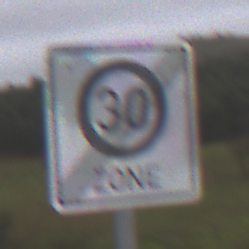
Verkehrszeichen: EndeZone30
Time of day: Midday
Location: Outdoor (Nature)
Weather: Overcast
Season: NotSpecified
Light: Natural